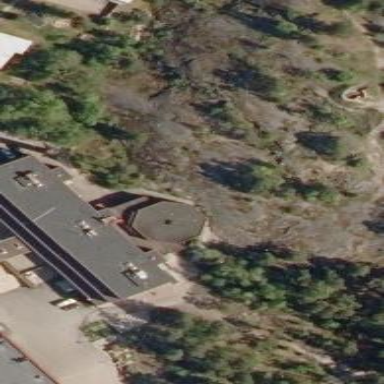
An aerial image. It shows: Part of building.